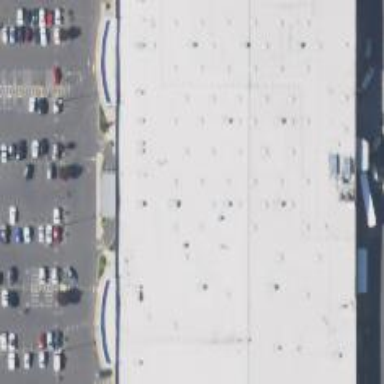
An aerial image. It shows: Supermarket located in building.